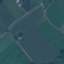
Land use / land cover: Pasture